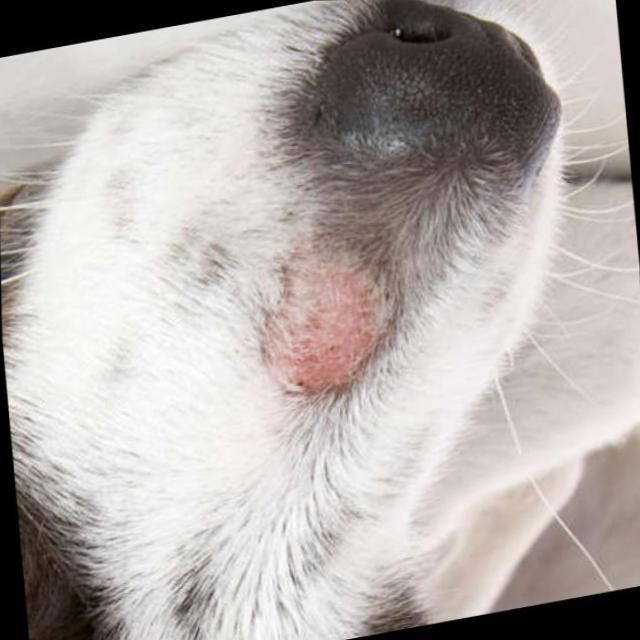
Canine ringworm (Dermatophytosis) — fungal infection caused by Microsporum or Trichophyton. Presents with circular alopecia, scaling, crusting, and broken hairs.